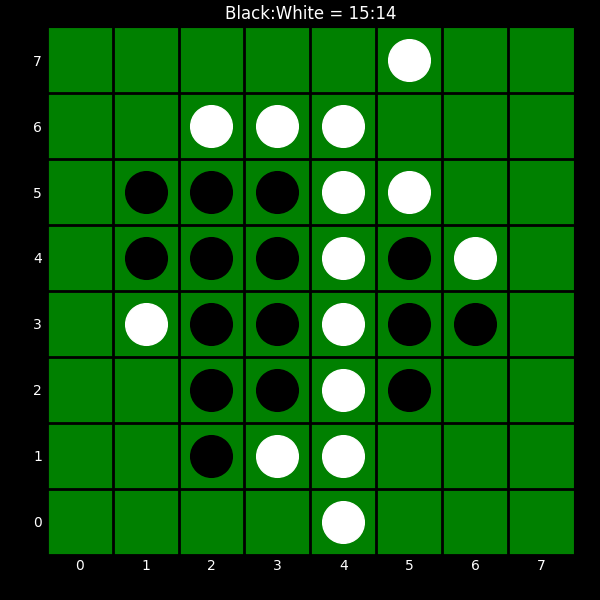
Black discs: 15
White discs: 14